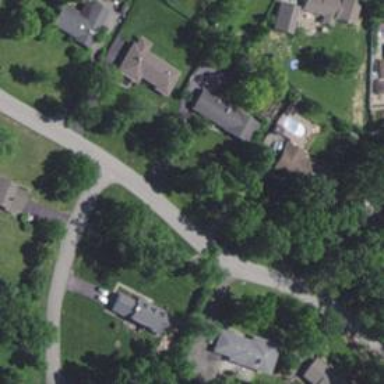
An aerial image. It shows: Residential road.